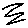
Label: zigzag